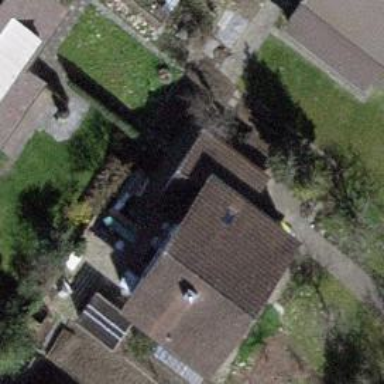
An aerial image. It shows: Building with tile roof.